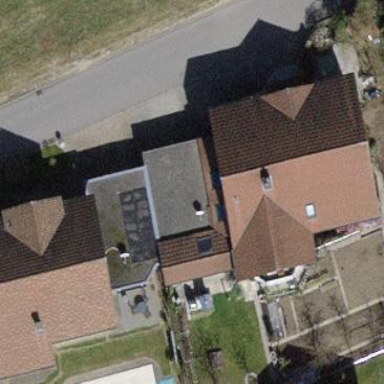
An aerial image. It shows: Building with tiled roof.